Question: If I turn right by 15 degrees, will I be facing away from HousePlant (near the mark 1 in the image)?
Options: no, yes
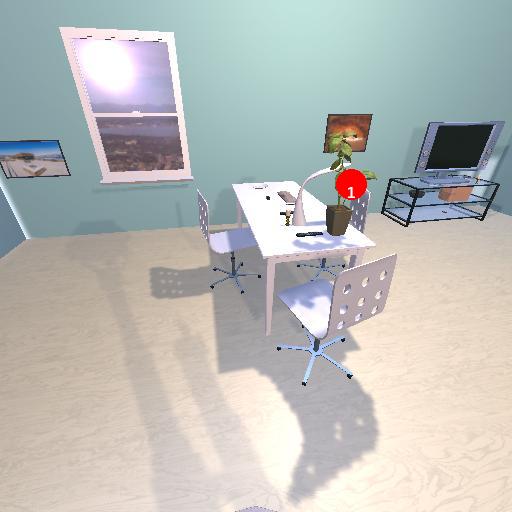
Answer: no